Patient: sex F, age 66
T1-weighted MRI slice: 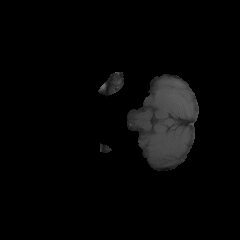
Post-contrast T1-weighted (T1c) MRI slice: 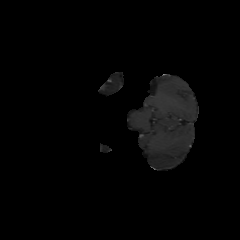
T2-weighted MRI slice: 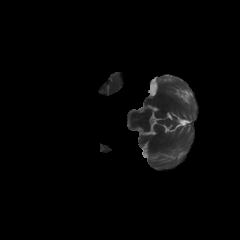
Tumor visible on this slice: no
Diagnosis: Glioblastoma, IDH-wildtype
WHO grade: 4